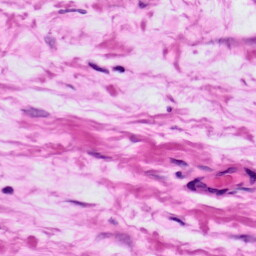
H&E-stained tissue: Ovarian